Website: macys
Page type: customer-info-address
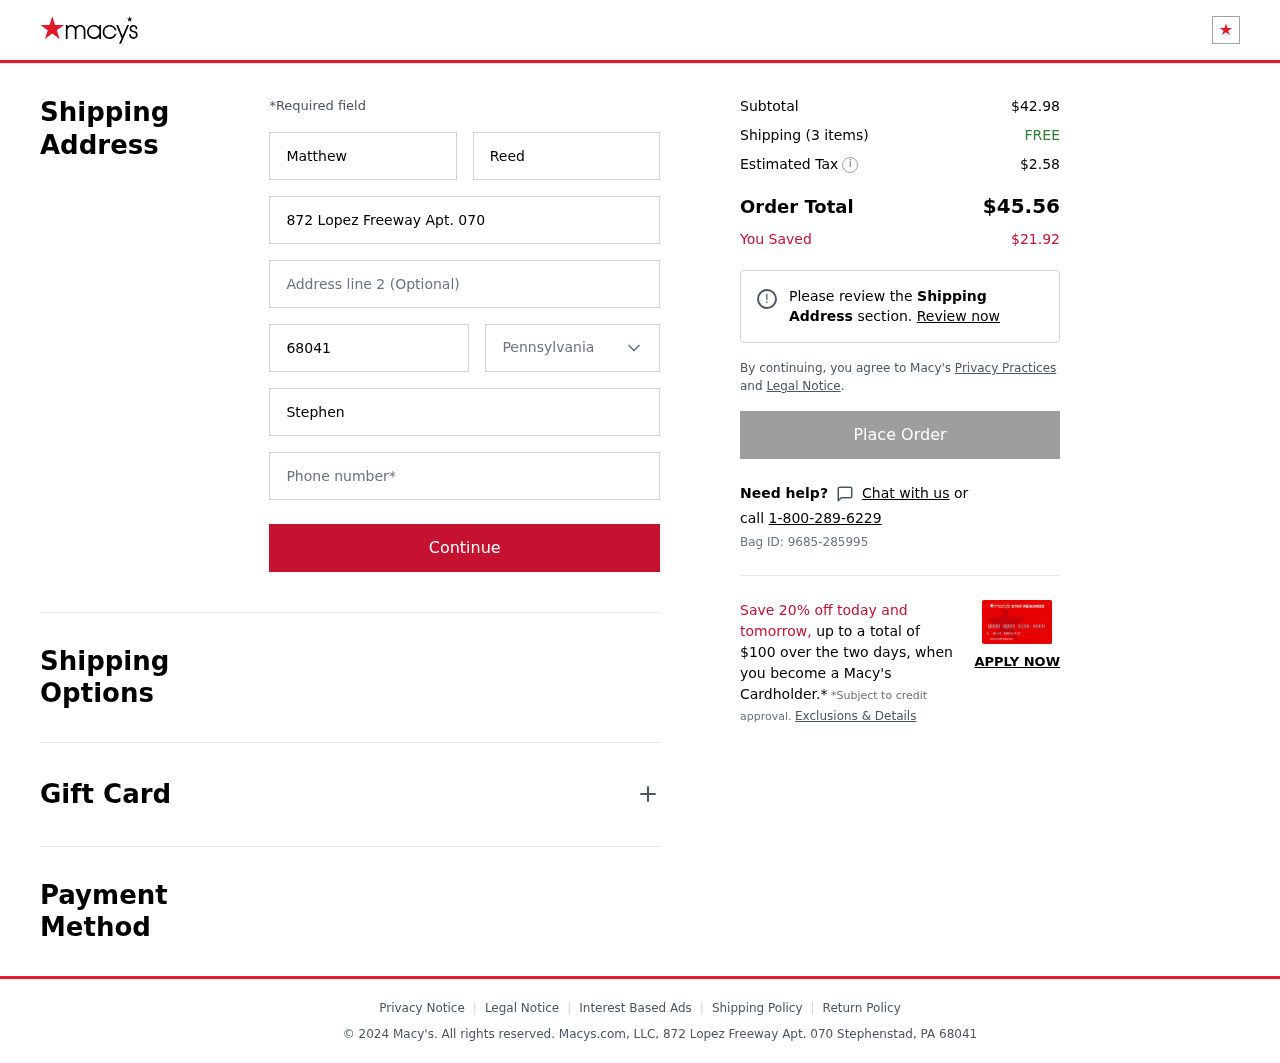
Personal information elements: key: PII_CITY
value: Stephenstad
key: PII_FIRSTNAME
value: Matthew
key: PII_LASTNAME
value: Reed
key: PII_PHONE
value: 5389823979
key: PII_POSTCODE
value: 68041
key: PII_STATE
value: Pennsylvania
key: PII_STREET
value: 872 Lopez Freeway Apt. 070
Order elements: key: ORDER_SUBTOTAL
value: $42.98
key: ORDER_NUM_ITEMS
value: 3
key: ORDER_SHIPPING_COST
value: FREE
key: ORDER_TAX
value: $2.58
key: ORDER_TOTAL
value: $45.56
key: ORDER_SAVINGS
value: $21.92
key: ORDER_BAG_ID
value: Bag ID: 9685-285995